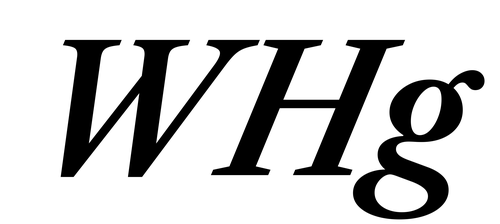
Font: LibreCaslonText-Italic_SemiBold_Italic